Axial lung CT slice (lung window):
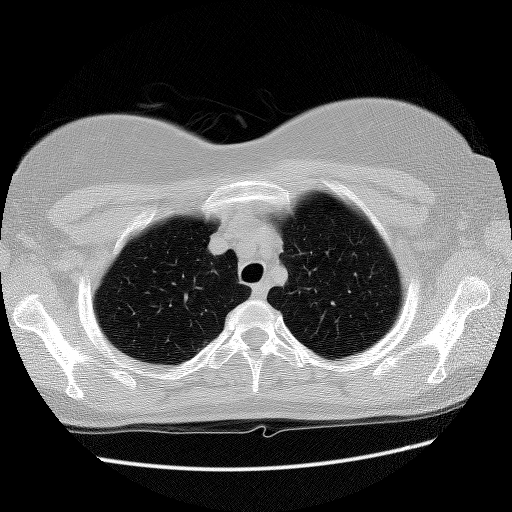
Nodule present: no